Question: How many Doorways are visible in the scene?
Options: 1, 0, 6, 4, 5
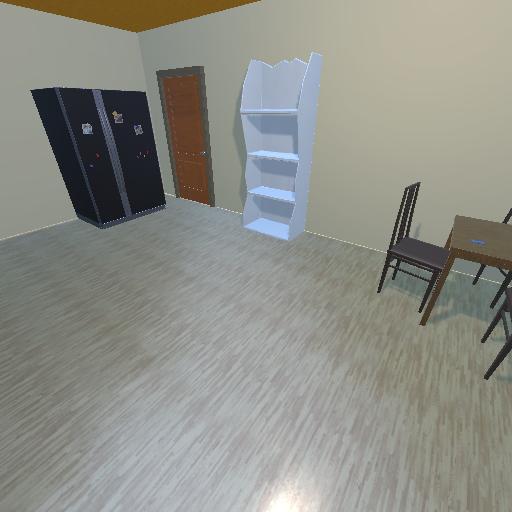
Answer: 1